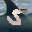
Label: 5